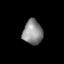
Tissue: lung
Cell type: Fibroblasts
Senescence score: 0.5538
Nuclear area (px): 472
Mean DAPI intensity: 140.146